Field crop: tomato
Growth stage: 1
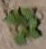
Species: solanum